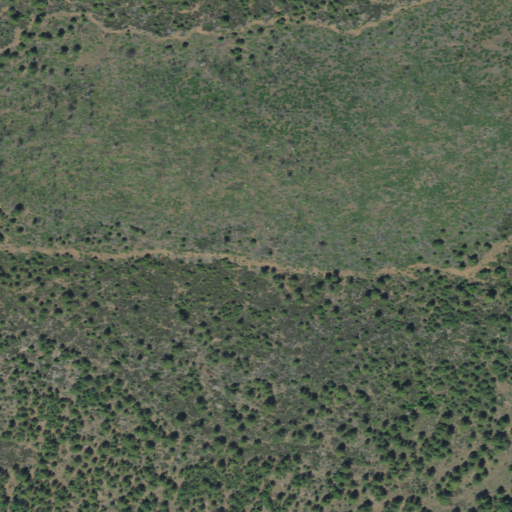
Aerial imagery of ridge(s) in Oregon named Akawa Butte containing evergreen forest, shrub, and grassland